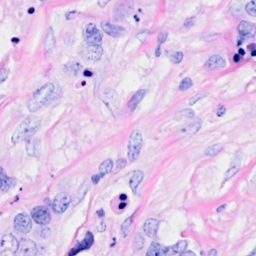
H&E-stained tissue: Breast